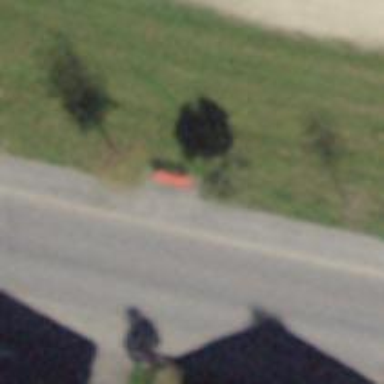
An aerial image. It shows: Bench.